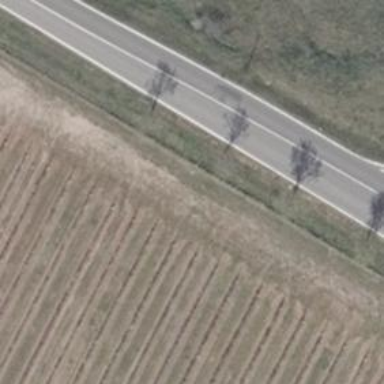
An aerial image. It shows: Avenue lined with trees.